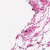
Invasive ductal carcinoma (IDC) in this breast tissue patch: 0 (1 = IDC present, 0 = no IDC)